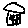
Label: house